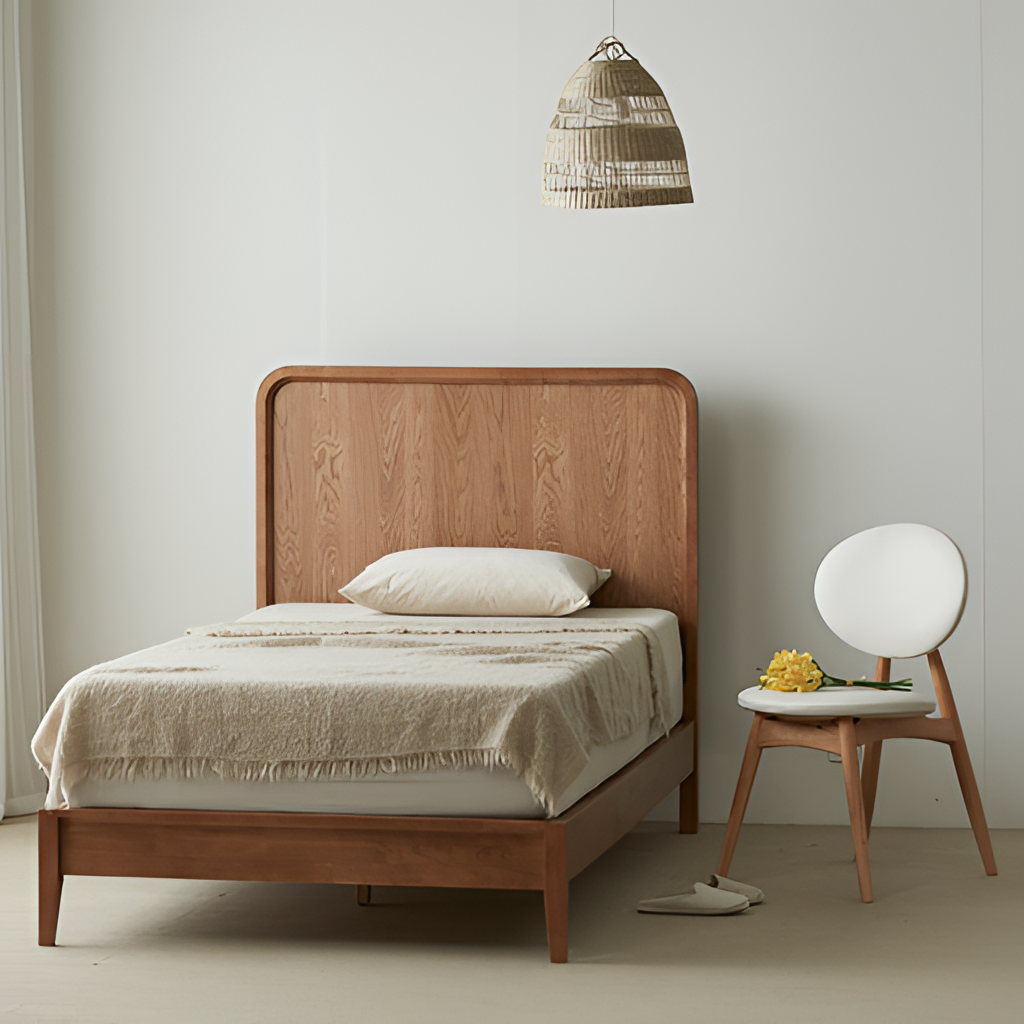
wood bed, bedroom, minimalist, beige wood flooring, with plank pattern, paint wallpaper, with solid pattern